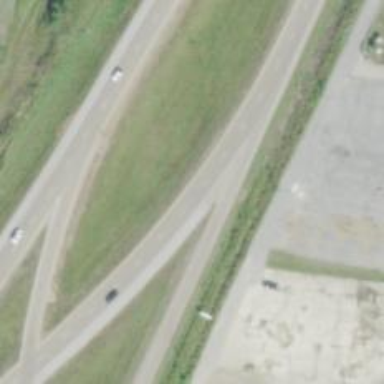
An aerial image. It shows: Asphalt dual carriageway categorized as trunk highway.